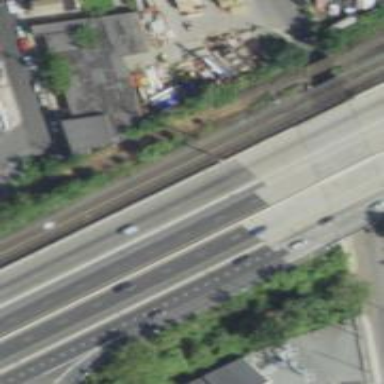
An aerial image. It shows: Urban freeway expressway bridge.